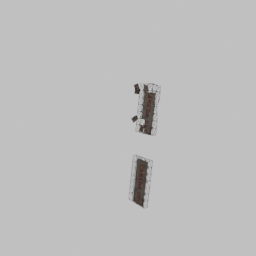
Label: decoration